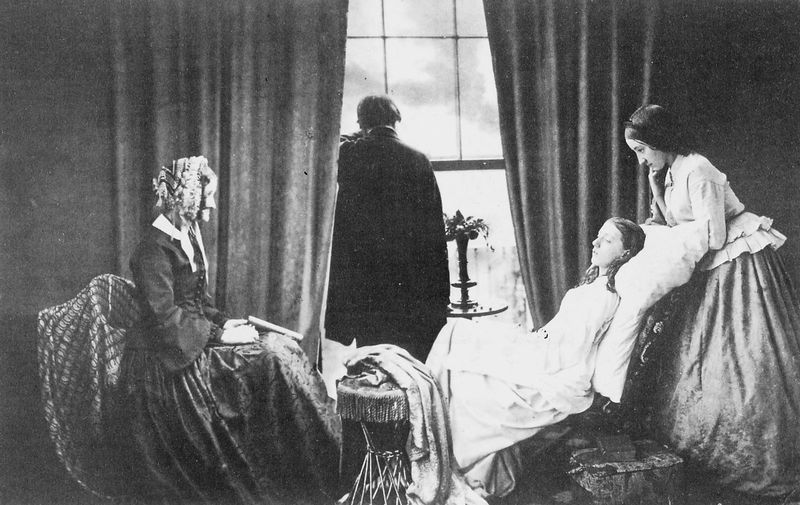
Titel: Dahinwelken
Künstler: Henry Peach Robinson
Institution: Rochester, New York, George Eastman House
Schlagwörter: mann, weiß, frauen, sitzen, fenster, frau, kleid, licht, raum, rücken, schwarz, stuhl, szene, tisch, zimmer, haube, dienerin, falten, tod, trauer, vorhang, sessel, sitzend, decke, vase, hocke, liegen, schlafen, kissen, bett, korb, laken, liegend, knöpfe, blumenstrauß, foto, fotografie, krank, buch, rückenfigur, schwarzweiss, arzt, sterben, krankheit, müdigkeit, alte frau, krankenbett, ausruhen, obstkorb, sterbebett, rattan, abwesenheit, bucg, pett